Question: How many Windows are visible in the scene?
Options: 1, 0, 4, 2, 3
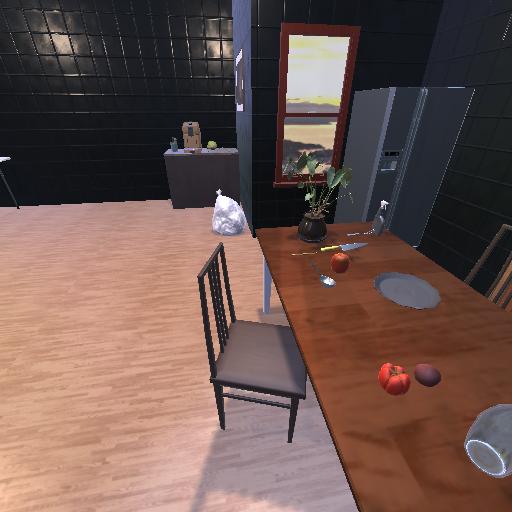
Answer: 1